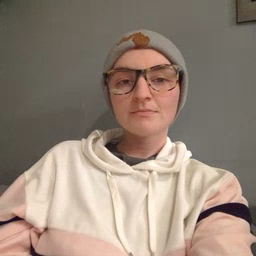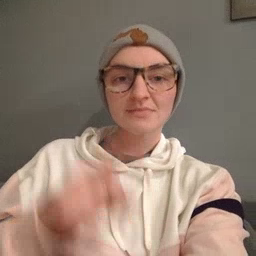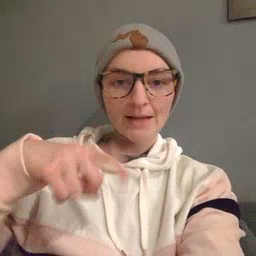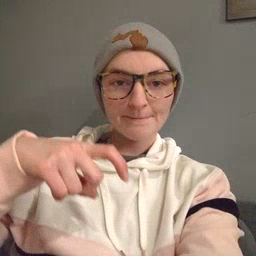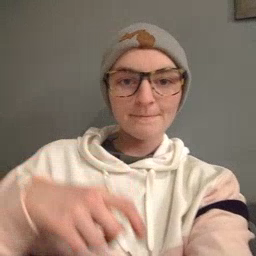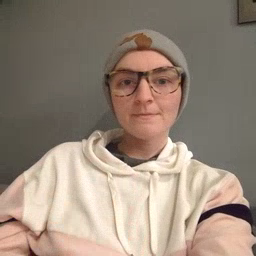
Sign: time